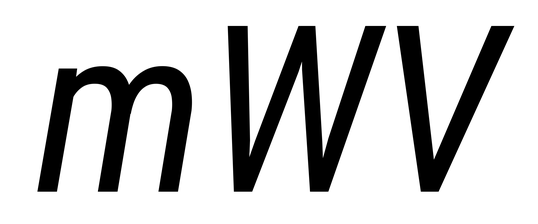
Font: Roboto-Italic_Condensed_Italic